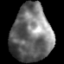
Tissue: lung
Cell type: T cells
Senescence score: 0.1536
Nuclear area (px): 2247
Mean DAPI intensity: 112.172